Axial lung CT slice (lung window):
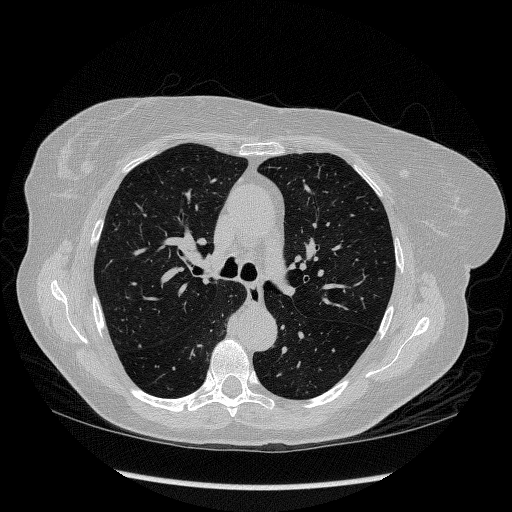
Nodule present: no